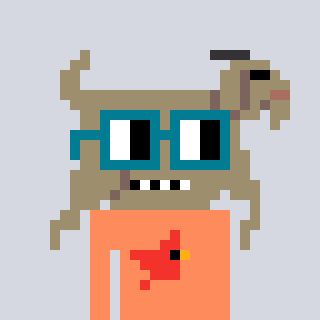
a pixel art character with square dark green glasses, a goat-shaped head and a peachy-colored body on a cool background